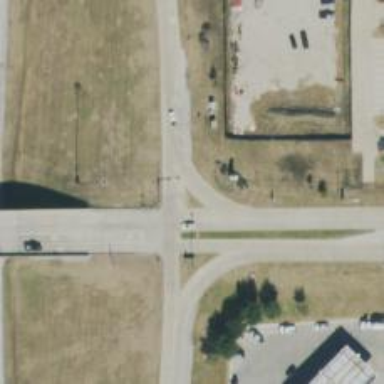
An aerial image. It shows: Secondary link road.